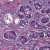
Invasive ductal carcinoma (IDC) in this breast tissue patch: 1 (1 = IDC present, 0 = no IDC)